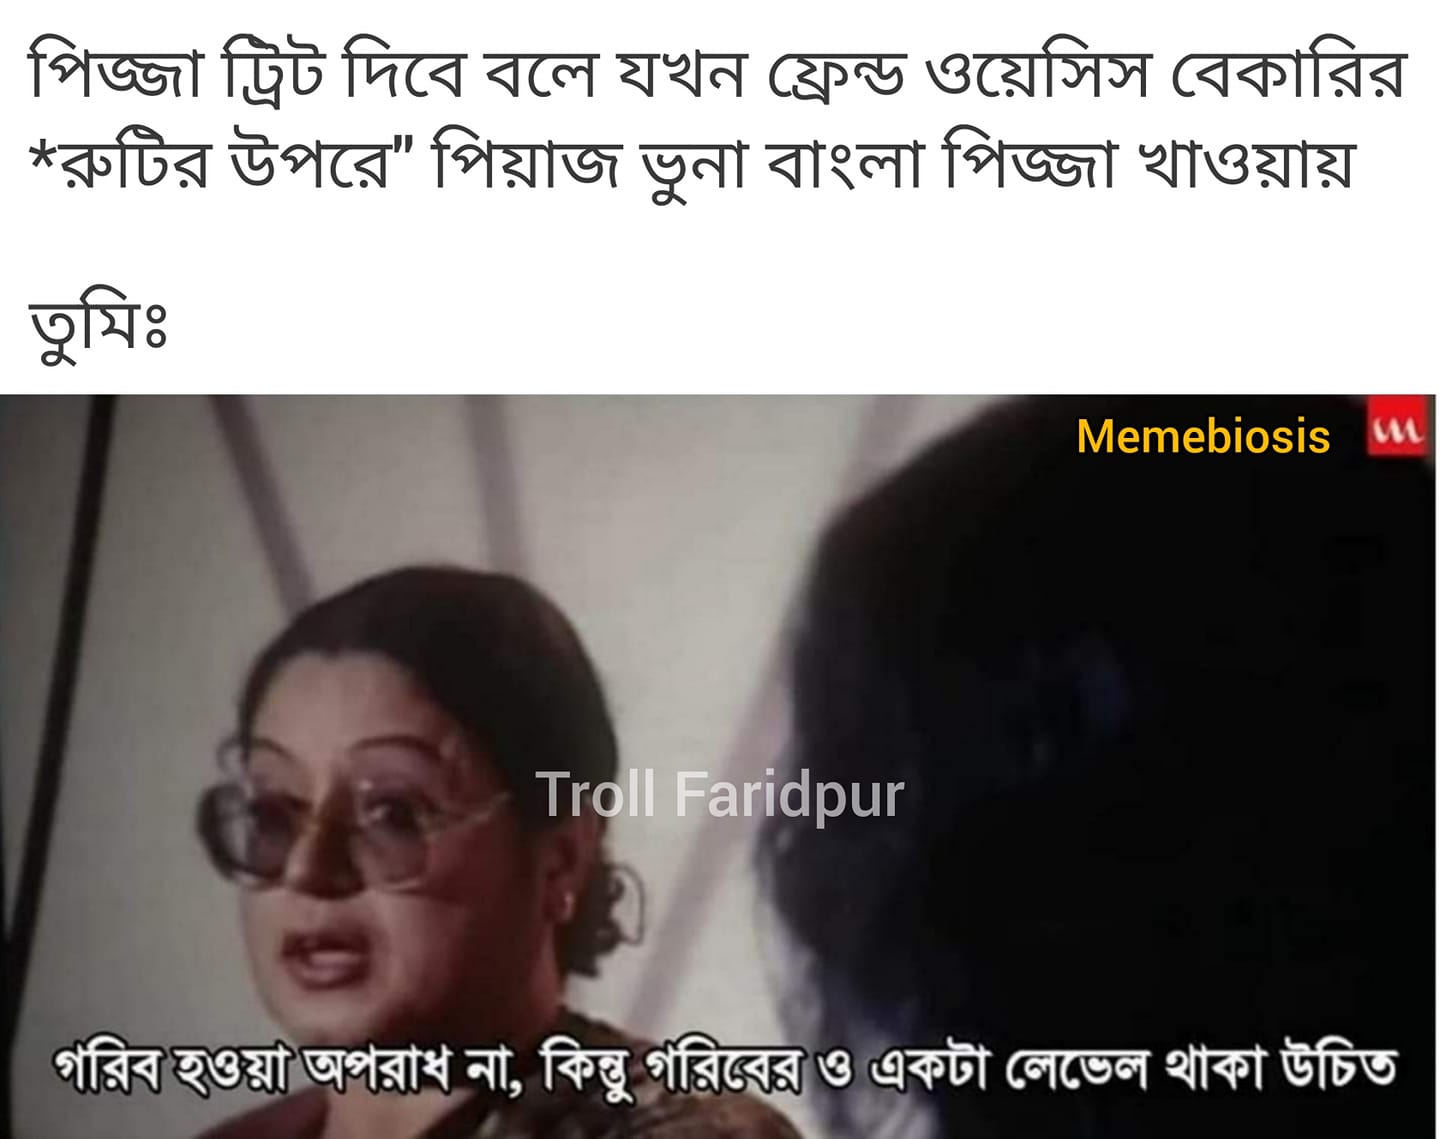
Caption: পিজ্জা ট্রিট দিবে বলে যখন ফ্রেন্ড ওয়েসিস বেকারির  * রুটির উপরে " পিয়াজ ভুনা বাংলা পিজ্জা খাওয়ায়     তুমিঃ    গরিব হওয়া অপরাধ না , কিন্তু গরিবের ও একটা লেভেল থাকা উচিত
Label: non-hate